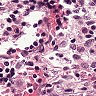
Metastatic tissue present: no